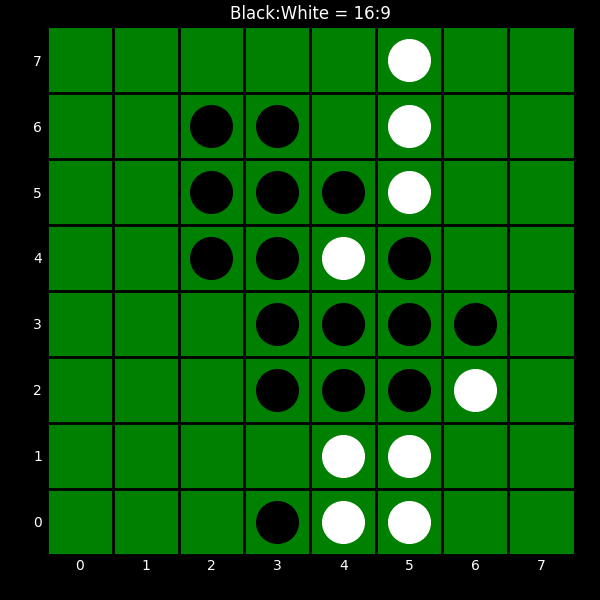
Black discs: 16
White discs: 9